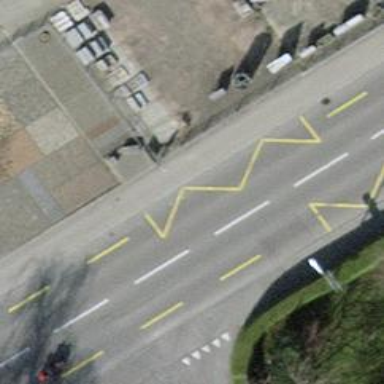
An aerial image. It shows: Bus stop with platform for public transport.